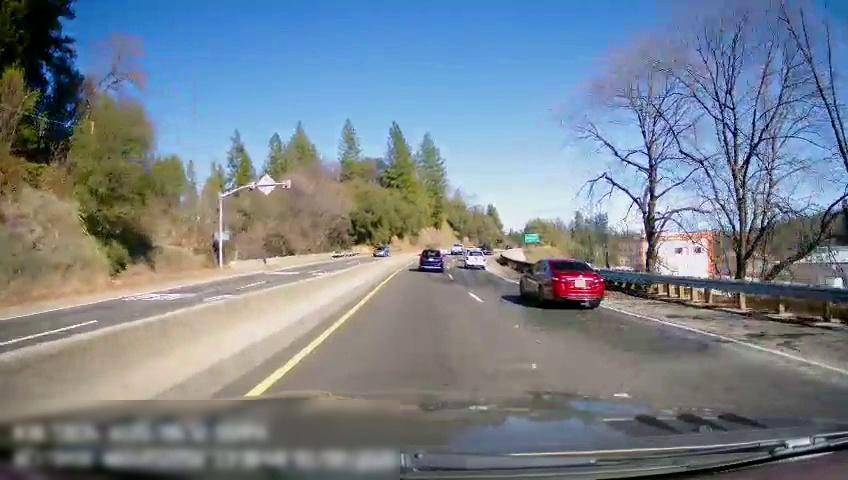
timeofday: Day
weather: Sunny
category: Drivable Space
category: Drivable Space
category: Vehicles | Truck
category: Vehicles | SUV
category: Vehicles | Car
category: Vehicles | SUV
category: Vehicles | Car
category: Lanes | Current Lane
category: Lanes | Current Lane
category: Lanes | Current Lane
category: Lanes | Opposite Lane
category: Lanes | Opposite Lane
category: Traffic | Signs